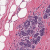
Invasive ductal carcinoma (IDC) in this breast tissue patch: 0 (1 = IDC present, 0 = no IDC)